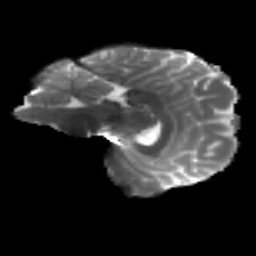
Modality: T2w
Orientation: sagittal
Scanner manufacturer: siemens
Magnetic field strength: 3 T
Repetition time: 4.16 s
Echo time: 0.0806 s